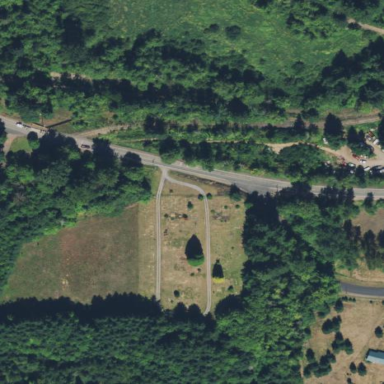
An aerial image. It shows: Cemetery.